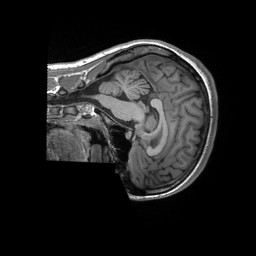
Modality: T1w
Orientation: sagittal
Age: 18
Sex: female
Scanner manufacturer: siemens
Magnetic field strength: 3 T
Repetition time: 2.3 s
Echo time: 0.00232 s